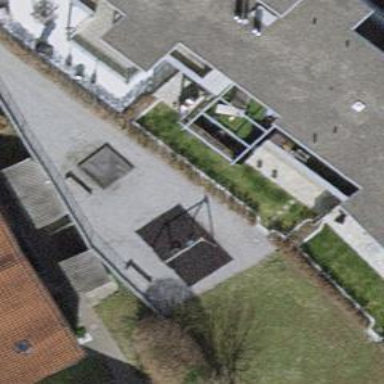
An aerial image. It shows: Playground with swings.